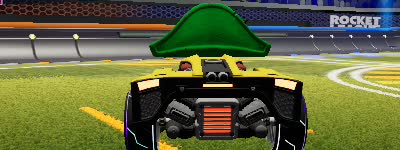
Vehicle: breakout